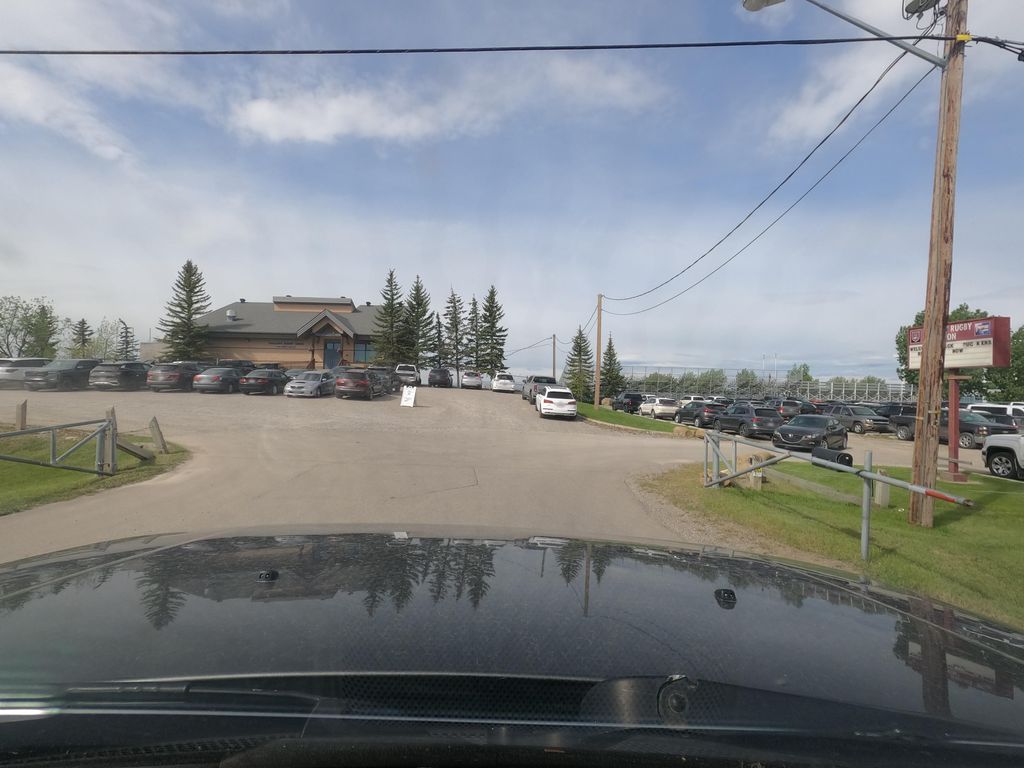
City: calgary